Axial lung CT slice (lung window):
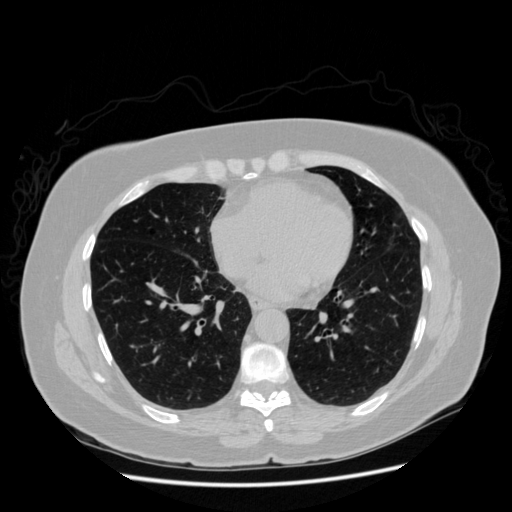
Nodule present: no